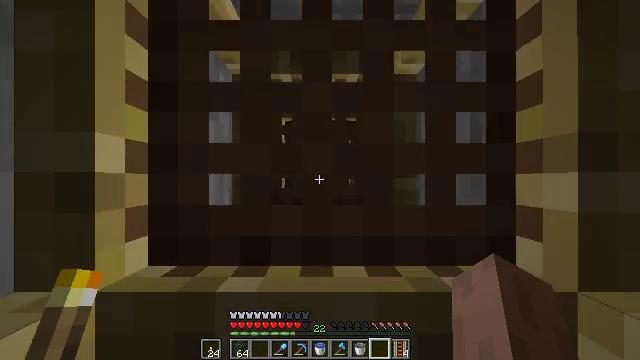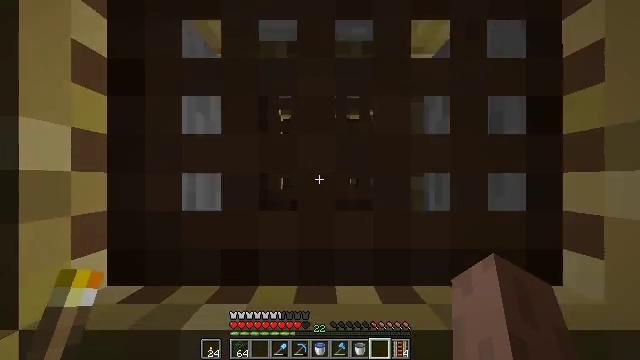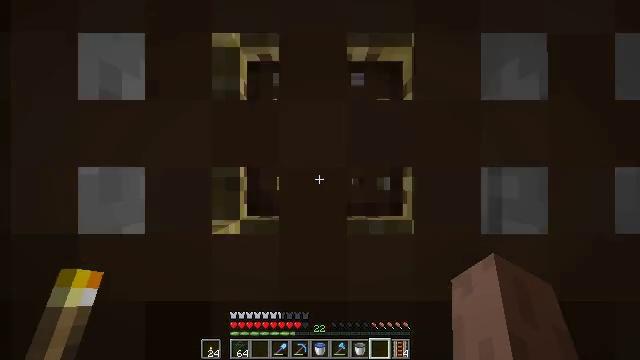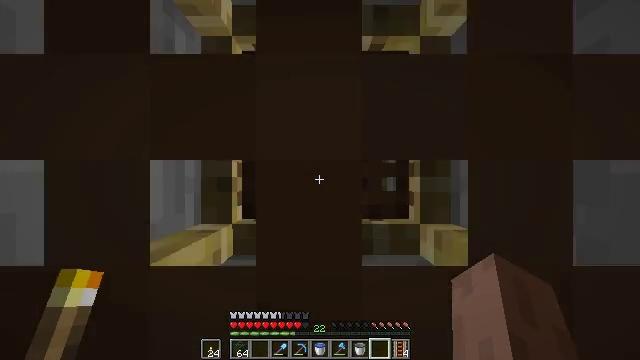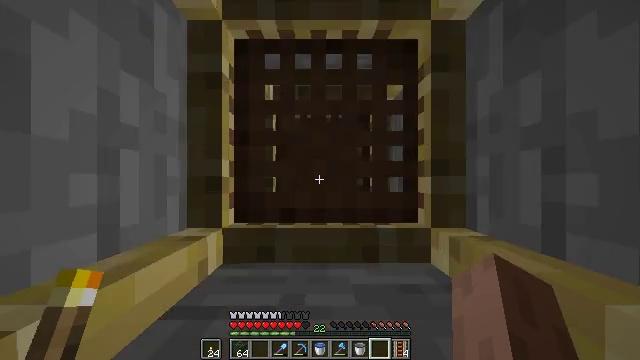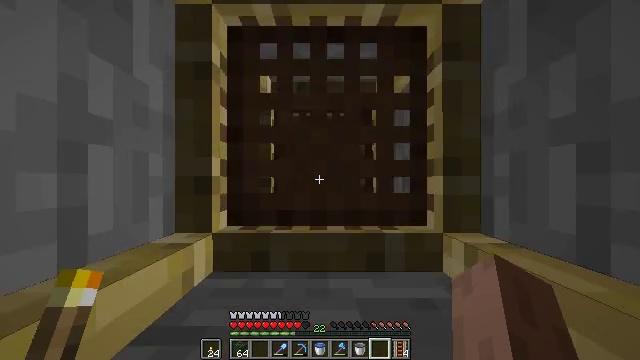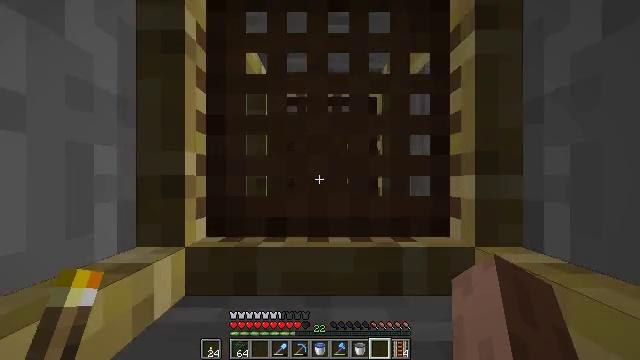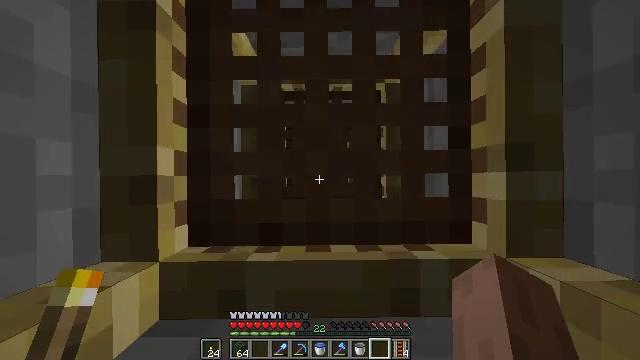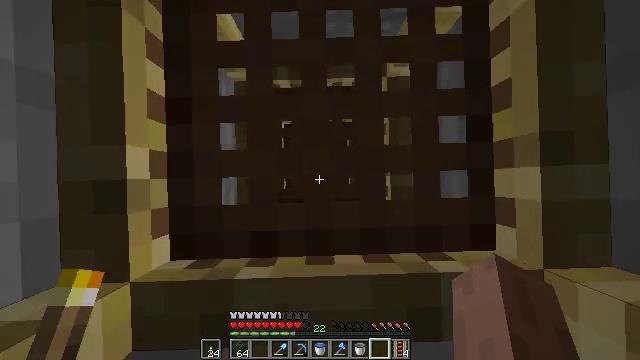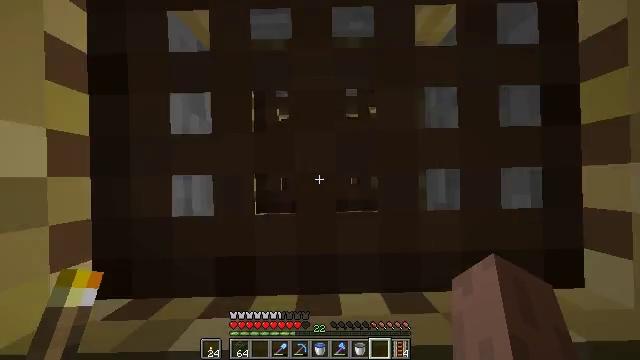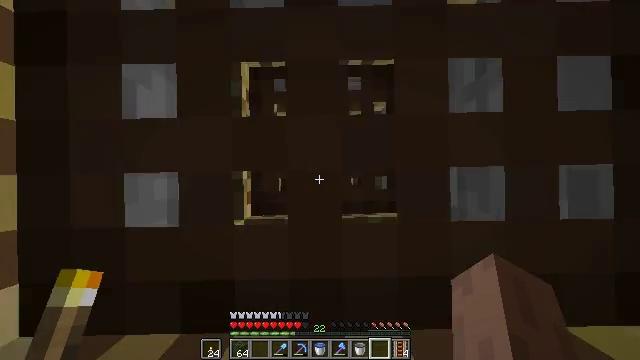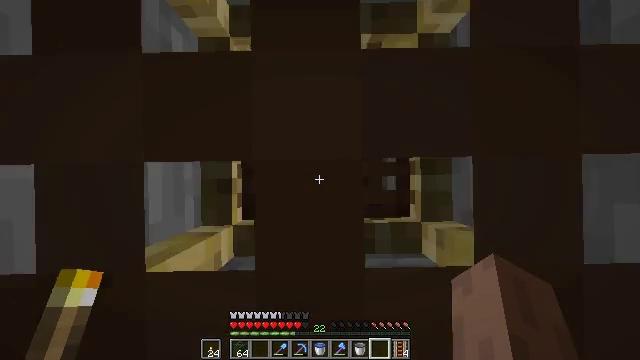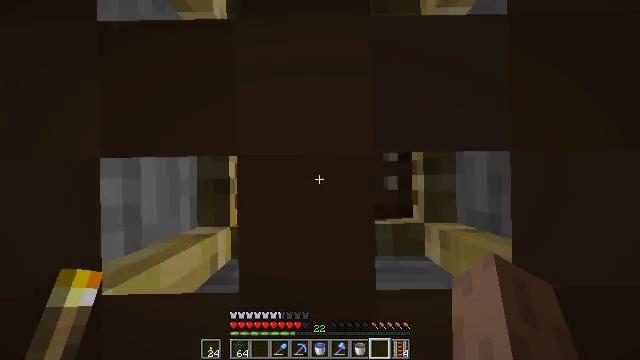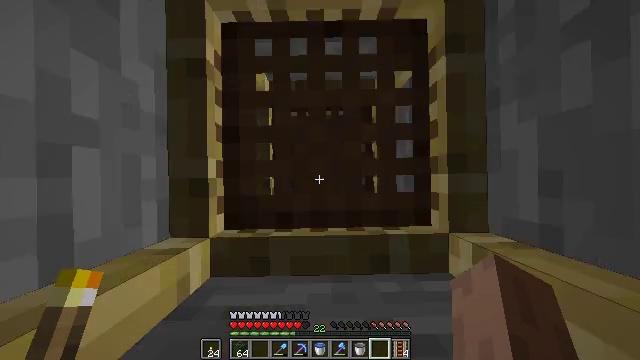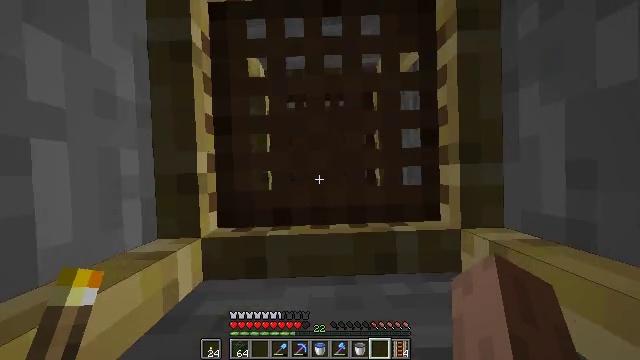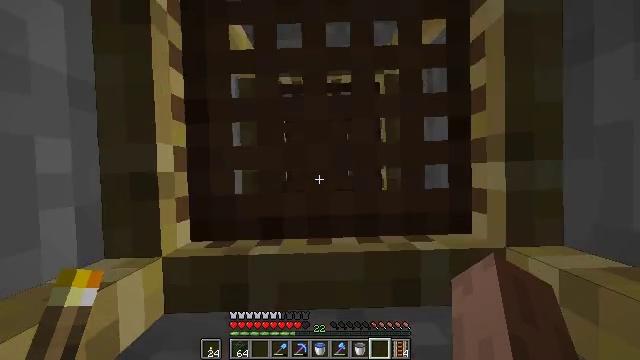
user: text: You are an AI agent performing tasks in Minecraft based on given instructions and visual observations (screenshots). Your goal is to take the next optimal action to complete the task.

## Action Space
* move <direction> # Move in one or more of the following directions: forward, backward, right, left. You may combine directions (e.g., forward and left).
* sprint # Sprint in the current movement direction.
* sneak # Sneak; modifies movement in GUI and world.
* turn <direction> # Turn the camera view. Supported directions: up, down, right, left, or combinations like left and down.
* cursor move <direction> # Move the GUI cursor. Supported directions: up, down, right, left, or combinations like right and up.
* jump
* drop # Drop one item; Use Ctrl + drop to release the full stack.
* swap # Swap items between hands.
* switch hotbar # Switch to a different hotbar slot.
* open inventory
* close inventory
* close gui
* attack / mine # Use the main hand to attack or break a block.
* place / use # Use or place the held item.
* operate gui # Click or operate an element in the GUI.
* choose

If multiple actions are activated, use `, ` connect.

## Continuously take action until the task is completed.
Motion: motion action
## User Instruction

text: Disassemble the ladder.
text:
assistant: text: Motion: jump
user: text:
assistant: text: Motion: jump
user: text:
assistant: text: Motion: jump
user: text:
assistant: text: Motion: jump
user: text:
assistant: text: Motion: jump
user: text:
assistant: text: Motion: jump
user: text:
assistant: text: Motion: jump
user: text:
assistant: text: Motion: turn left, jump
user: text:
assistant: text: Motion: jump
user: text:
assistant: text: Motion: jump
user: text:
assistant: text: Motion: jump
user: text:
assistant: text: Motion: jump
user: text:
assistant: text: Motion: jump
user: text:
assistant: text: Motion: turn down, jump
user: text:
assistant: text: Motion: jump
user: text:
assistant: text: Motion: jump
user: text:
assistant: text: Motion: jump
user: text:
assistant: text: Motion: jump
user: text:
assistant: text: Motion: jump
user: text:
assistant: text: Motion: jump
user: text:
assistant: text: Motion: jump
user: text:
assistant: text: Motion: jump
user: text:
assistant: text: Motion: jump
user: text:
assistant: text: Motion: jump
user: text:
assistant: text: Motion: jump
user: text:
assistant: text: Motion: jump
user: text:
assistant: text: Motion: jump
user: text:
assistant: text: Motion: jump
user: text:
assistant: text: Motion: jump
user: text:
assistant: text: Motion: jump